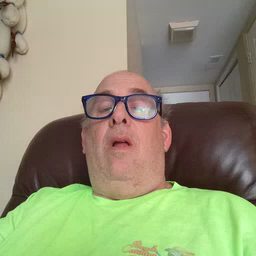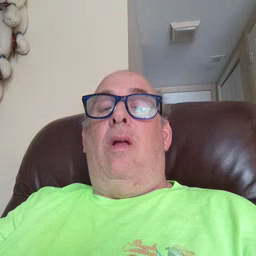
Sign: duck